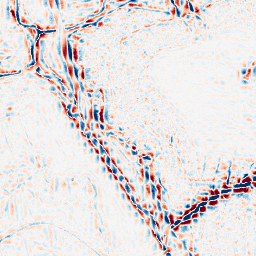
Category: wavelet
Decomposition family: wavelet_dwt
Decomposition parameters: wavelet: sym4
level: 3
Upsampling method: bicubic_16x
Upsampling parameters: scale: 16
Upsampling scale: 16